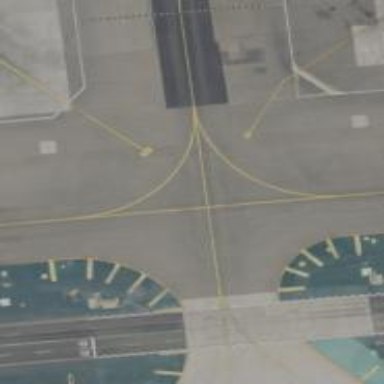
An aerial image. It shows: Image of taxiway at airport.